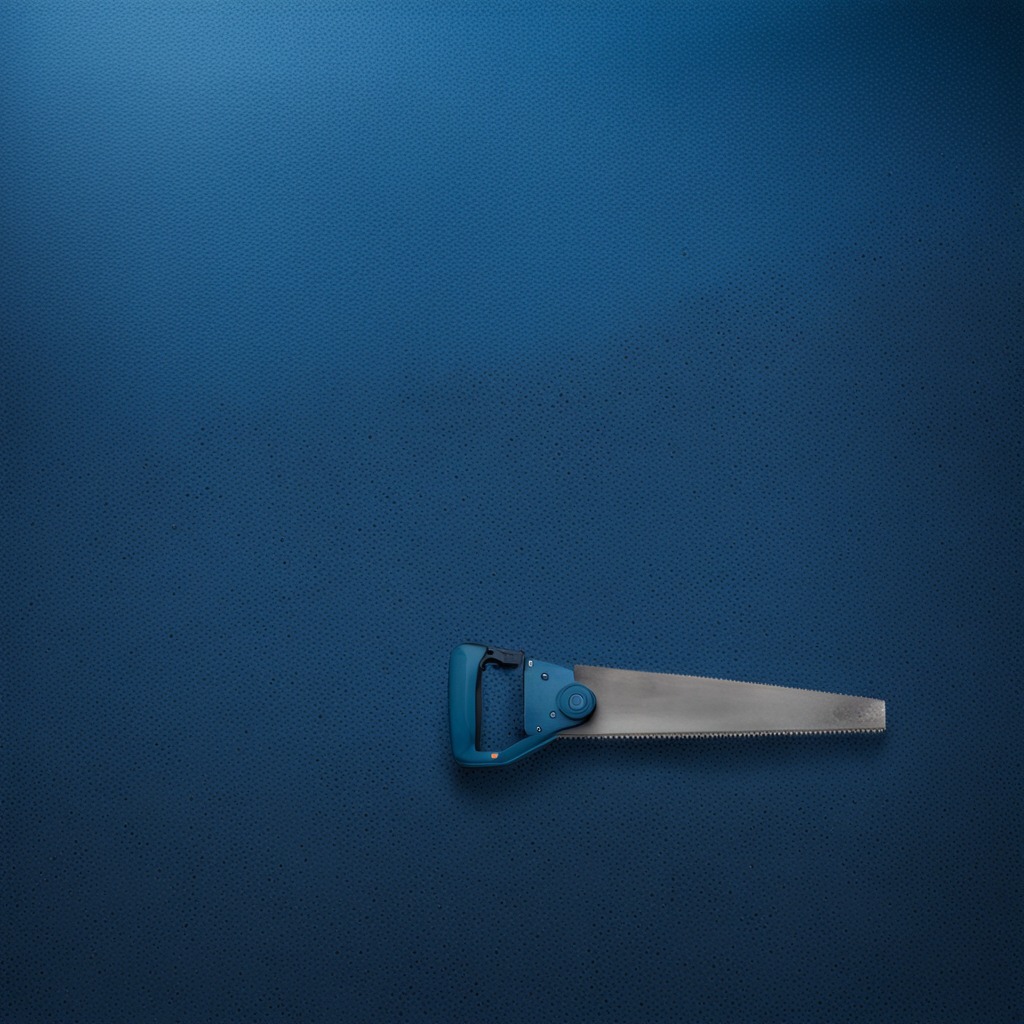
A metal saw is lying on the granite tabletop.